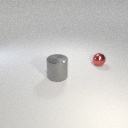
large gray metal cylinder in front of small red metal sphere